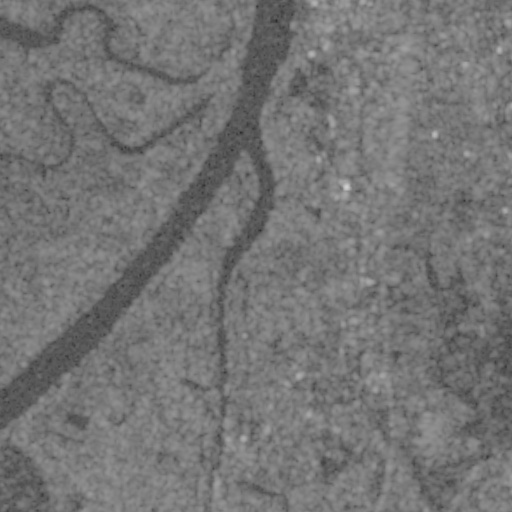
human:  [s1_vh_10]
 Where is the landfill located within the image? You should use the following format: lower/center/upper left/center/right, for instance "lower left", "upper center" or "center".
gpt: The landfill is located in the lower left of the image.
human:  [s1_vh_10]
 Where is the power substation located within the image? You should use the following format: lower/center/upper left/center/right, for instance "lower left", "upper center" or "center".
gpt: The power substation is located in the center right of the image.
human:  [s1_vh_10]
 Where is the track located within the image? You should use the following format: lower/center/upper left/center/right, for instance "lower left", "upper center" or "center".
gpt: The track is located in the upper center of the image.
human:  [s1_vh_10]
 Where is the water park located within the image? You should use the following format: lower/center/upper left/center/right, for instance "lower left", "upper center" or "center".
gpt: The water park is located in the upper center of the image.
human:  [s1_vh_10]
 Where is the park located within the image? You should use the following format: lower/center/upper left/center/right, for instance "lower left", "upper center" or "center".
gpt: There is no park in the image.

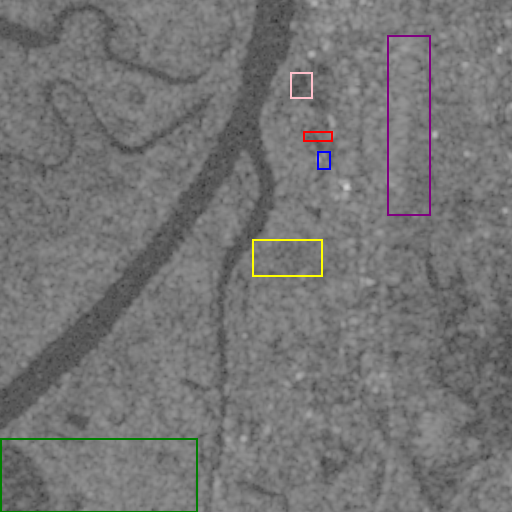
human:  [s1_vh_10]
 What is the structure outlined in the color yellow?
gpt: The structure outlined in yellow is a crop field.
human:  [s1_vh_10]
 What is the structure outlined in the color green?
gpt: The structure outlined in green is a landfill.
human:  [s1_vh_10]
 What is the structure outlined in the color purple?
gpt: The structure outlined in purple is a park.
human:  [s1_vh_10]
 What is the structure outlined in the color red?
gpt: The structure outlined in red is a parking lot.
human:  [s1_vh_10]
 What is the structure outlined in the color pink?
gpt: The structure outlined in pink is a track.
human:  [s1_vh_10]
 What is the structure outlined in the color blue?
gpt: The structure outlined in blue is a water park.
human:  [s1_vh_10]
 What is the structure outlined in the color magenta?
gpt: There is no magenta outline.